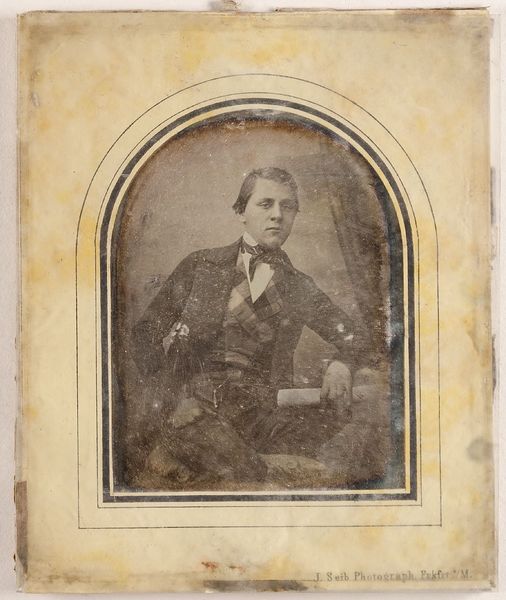
Titel: Unbekannter Mann
Künstler: Jacob Seib
Standort: Hamburg
Institution: Museum für Kunst und Gewerbe Hamburg
Schlagwörter: mann, portrait, figur, foto, fotografie, photographie, photo, lichtbild, jugendlicher, daguerreotypie, bildwerke, angewandte und bildende kunst, hessische systematik, porträt, porträtfotografie, porträtphotographie, hüftbild